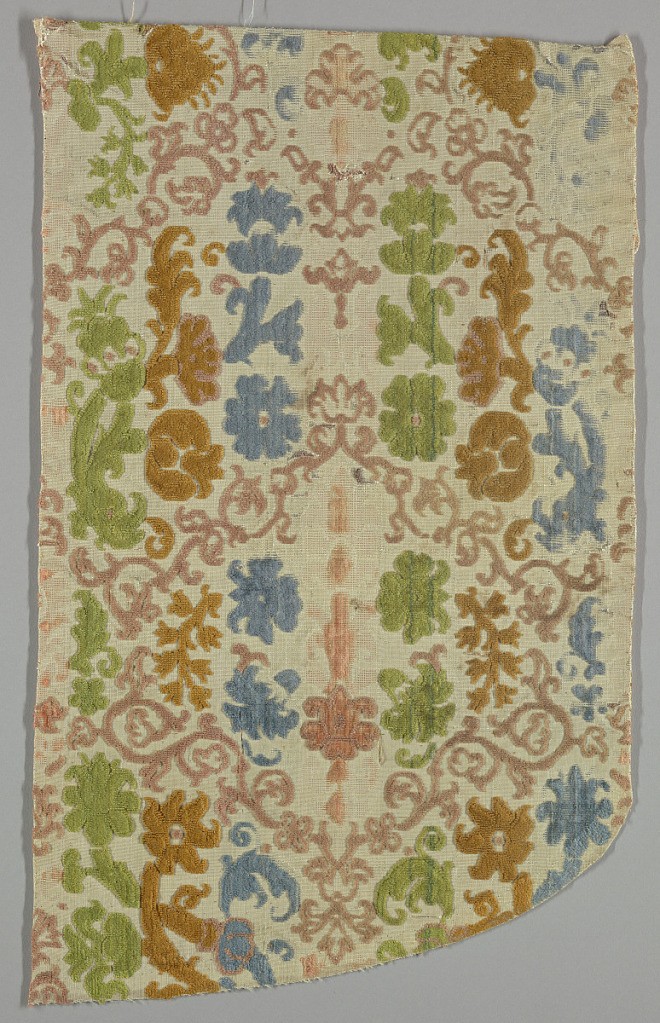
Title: Fragments
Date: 17th century
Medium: silk Technique: supplementary warp forming cut and uncut raised pile in plain weave foundation (velvet)
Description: Vertical stripes of small scale pattern; brown green and blue on ivory.